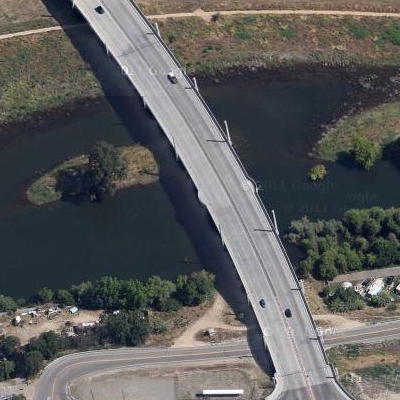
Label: dRiverLake